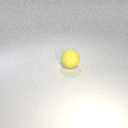
large yellow rubber sphere